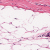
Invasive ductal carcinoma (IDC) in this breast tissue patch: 0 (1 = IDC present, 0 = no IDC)